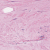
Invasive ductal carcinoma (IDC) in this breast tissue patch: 0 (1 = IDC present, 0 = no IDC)